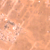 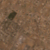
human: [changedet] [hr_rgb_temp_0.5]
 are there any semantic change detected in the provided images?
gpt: Some buildings and a small rectangular park appears in the desert.